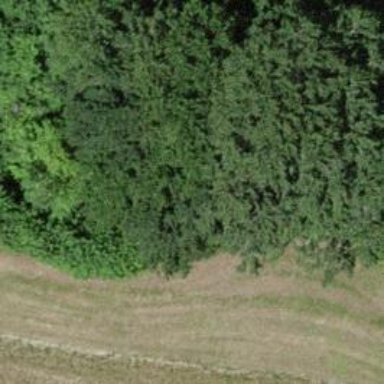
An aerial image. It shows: Broadleaved tree with lush leaves.